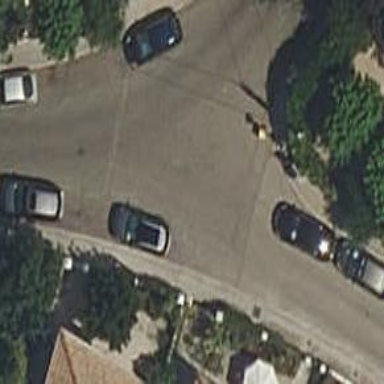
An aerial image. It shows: Residential road with asphalt surface. Both sides have sidewalks.